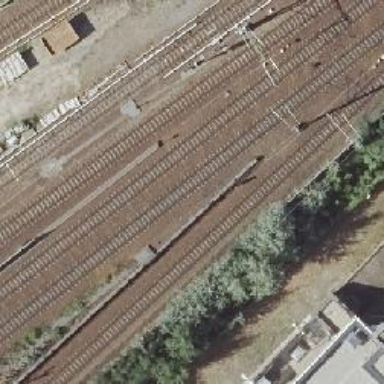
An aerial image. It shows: Railway milestone.